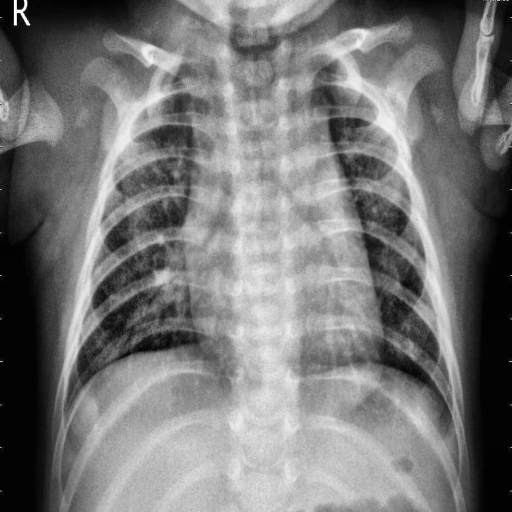
Finding: PNEUMONIA